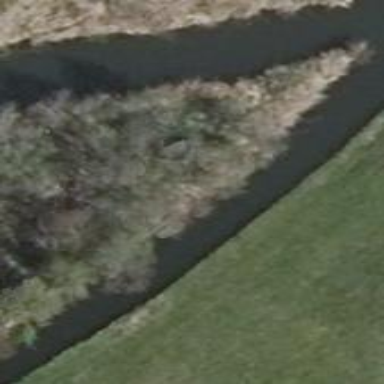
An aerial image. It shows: Natural oxbow water feature.